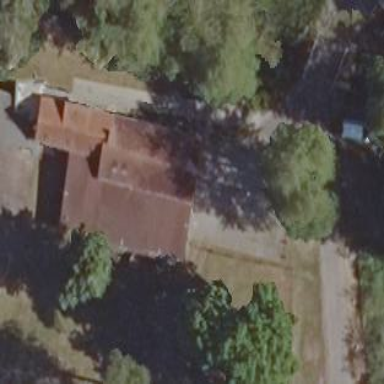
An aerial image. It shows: Fire station building.